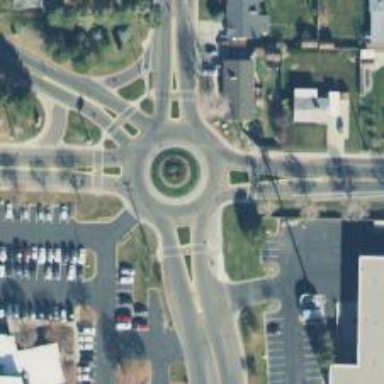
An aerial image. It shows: Tertiary road made of asphalt leading to roundabout junction.